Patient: sex M, age 75
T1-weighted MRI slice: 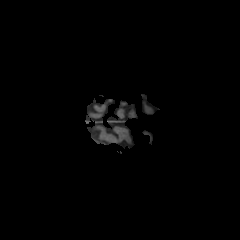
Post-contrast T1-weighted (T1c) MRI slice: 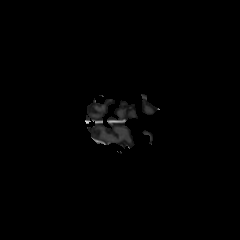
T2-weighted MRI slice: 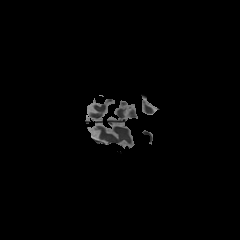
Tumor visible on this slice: no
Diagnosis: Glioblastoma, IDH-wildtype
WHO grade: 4